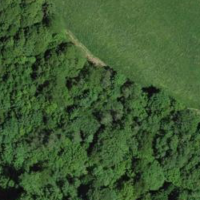
EUNIS habitat code: 41
Species observed at this site:
Sambucus racemosa